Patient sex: M
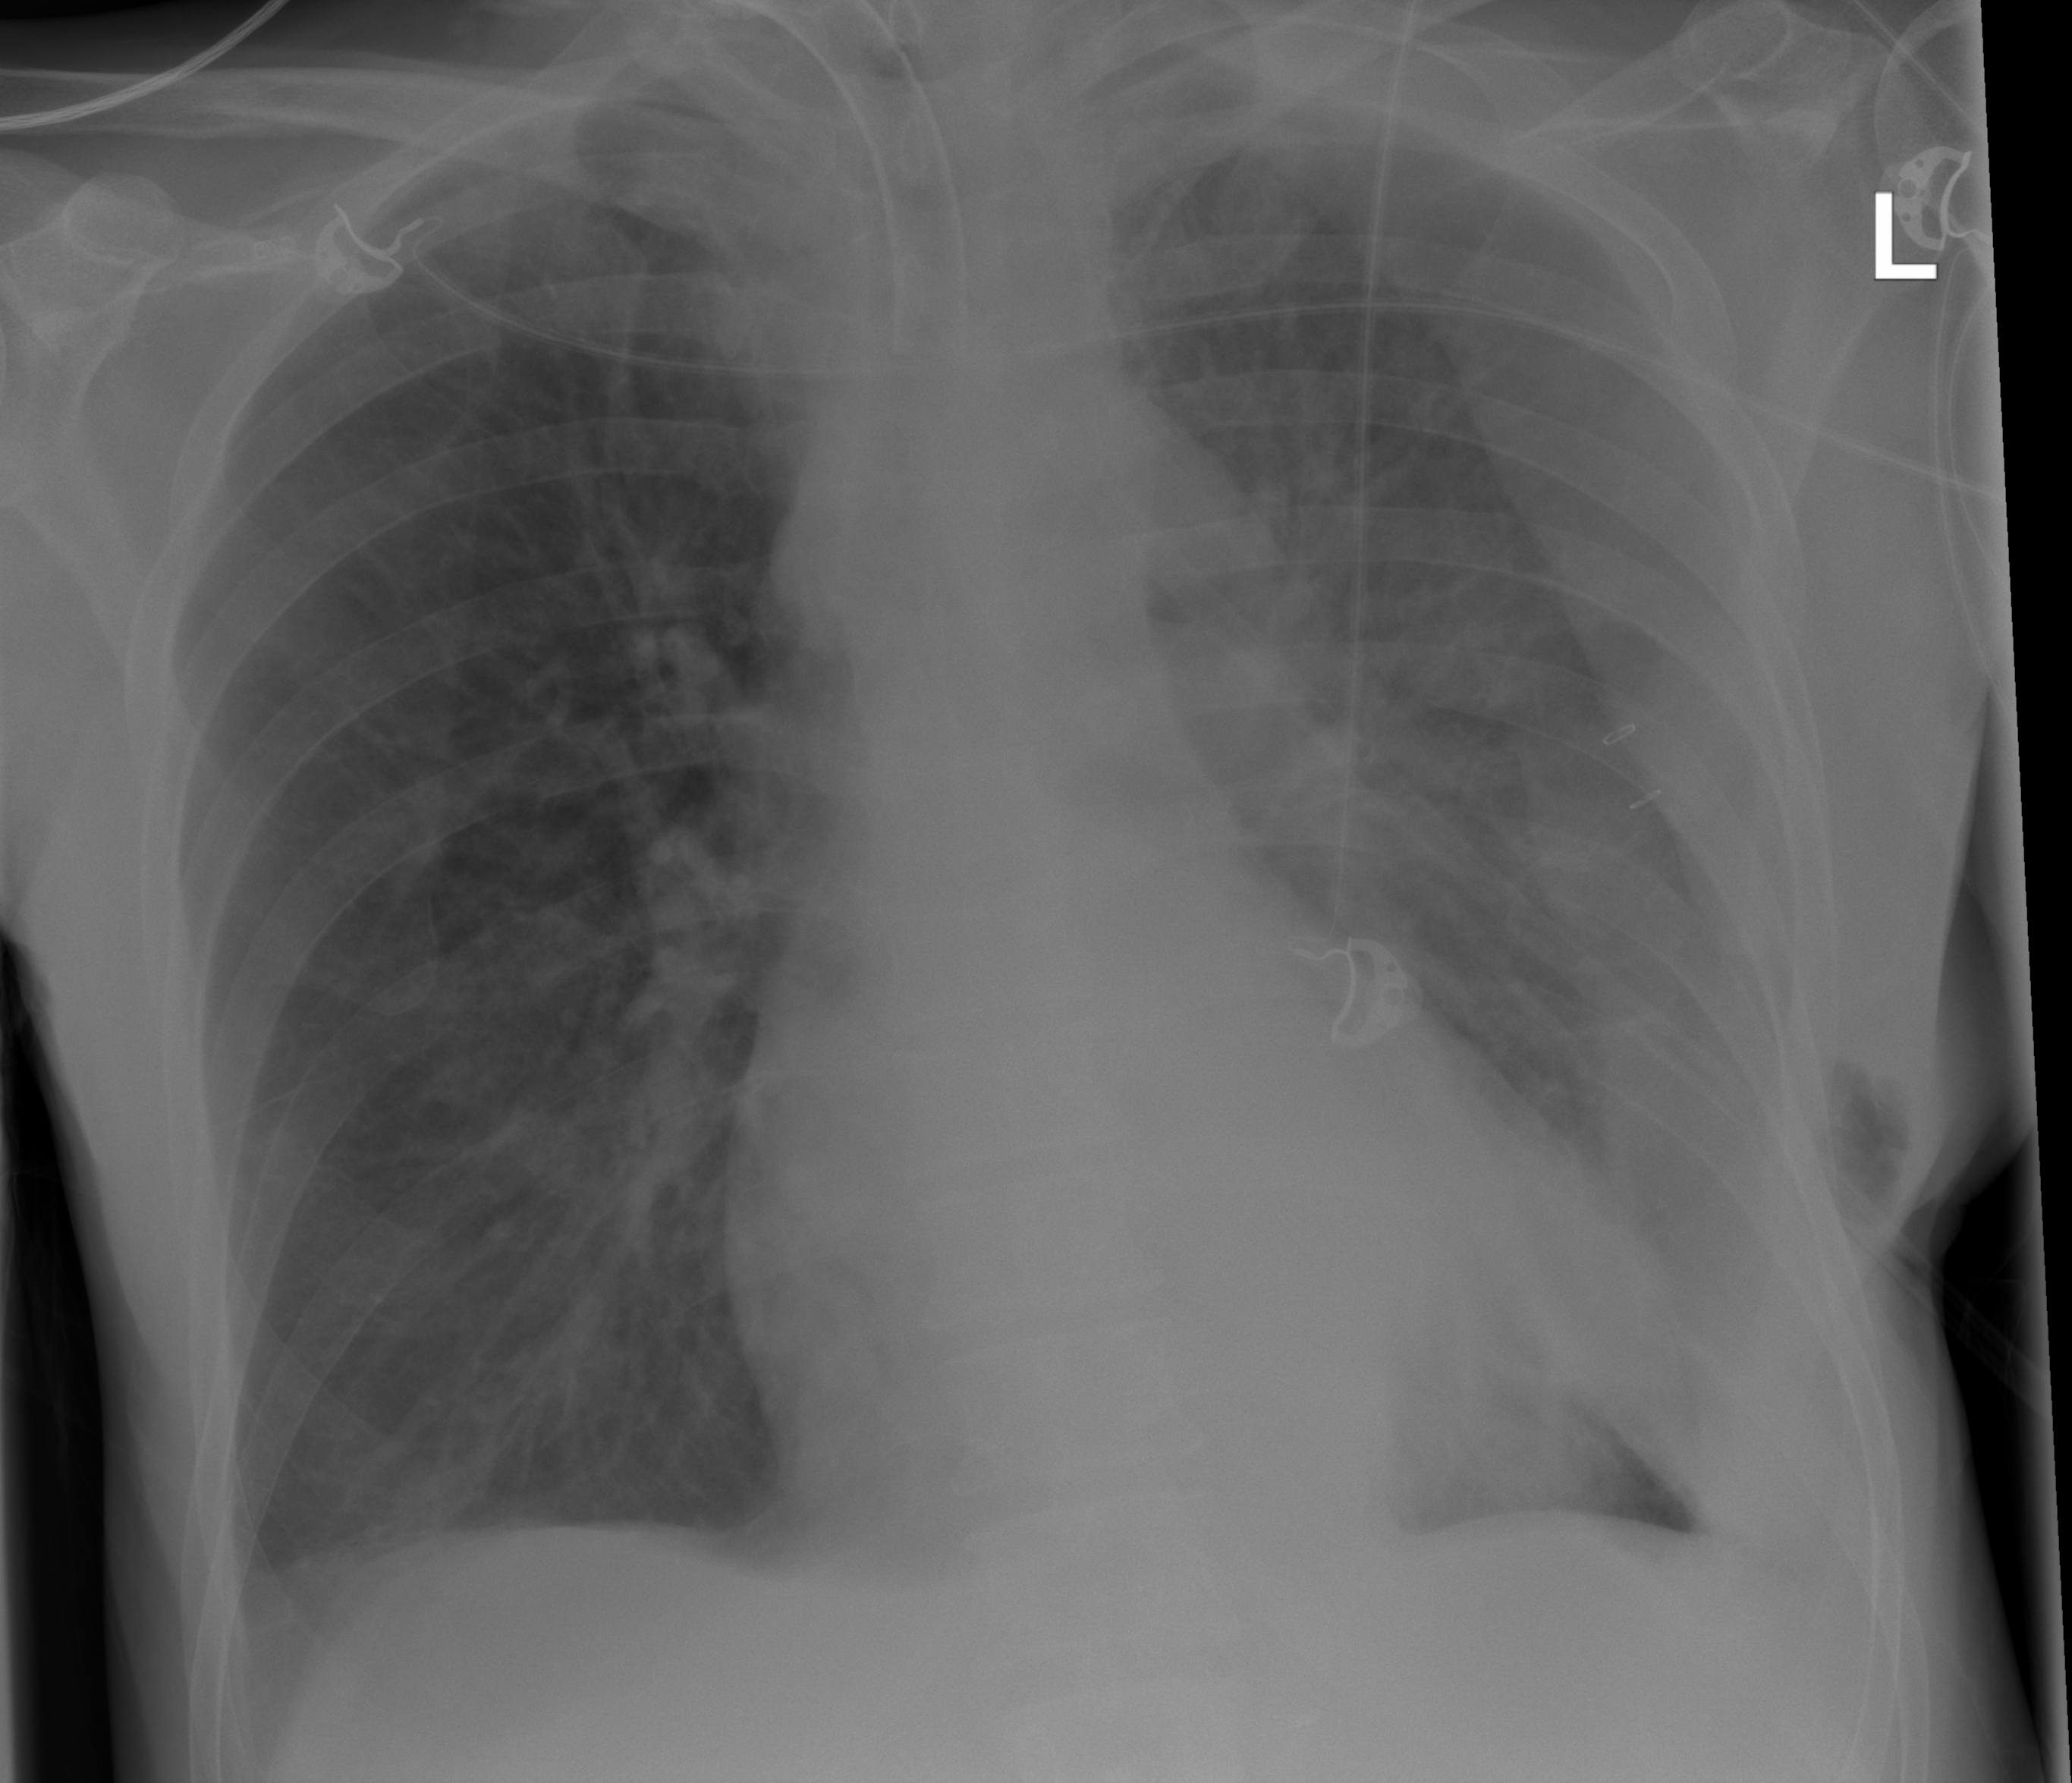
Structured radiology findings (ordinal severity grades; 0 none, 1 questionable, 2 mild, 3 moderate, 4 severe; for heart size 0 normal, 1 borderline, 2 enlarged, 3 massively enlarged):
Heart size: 2
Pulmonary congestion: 2
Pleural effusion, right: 2
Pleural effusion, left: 3
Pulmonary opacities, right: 0
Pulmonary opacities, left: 3
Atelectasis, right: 2
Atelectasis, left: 3